Question: I have an NSRect being drawn on my custom view and I have another xib with a custom view and a draw rect that is on top of my other NSRect. My question is is it possible to have the NSRect on top see through the one underneath it like creating a hole on the view underneath?

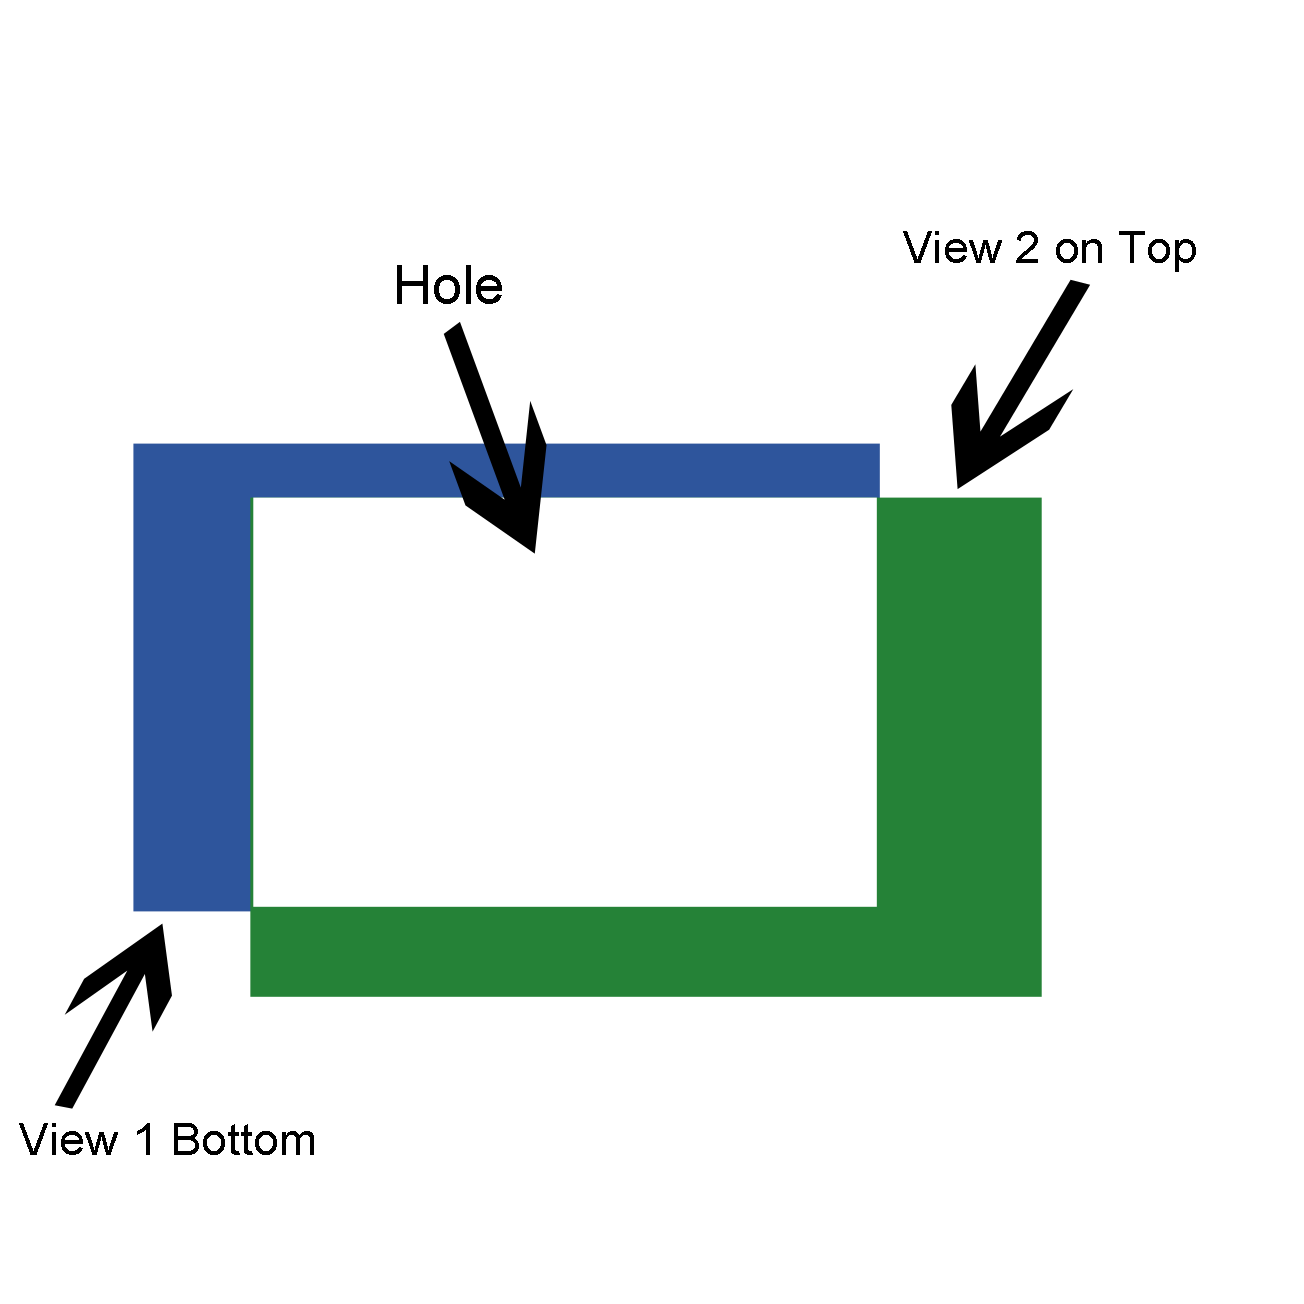
Answer: '''
CGRect b=CGRectMake(40, 50, 240, 150);
CGRect c=CGRectMake(100, 125, 80, 275);
CGRect i=CGRectIntersection(c, b);
'''
i is intersection rect now you can make UIView and set alpha of that view